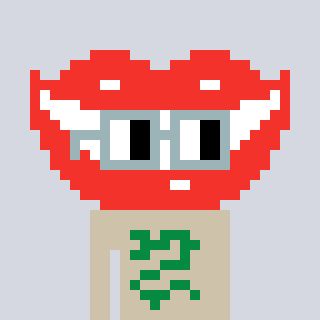
a pixel art character with square dark gray glasses, a smile-shaped head and a bege-colored body on a cool background